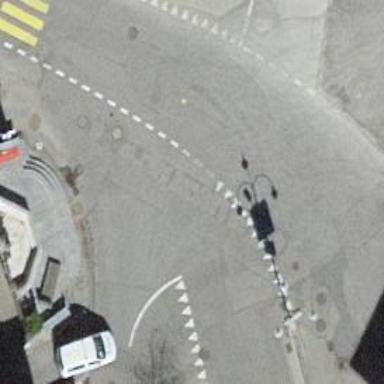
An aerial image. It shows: Road with "give way" sign.